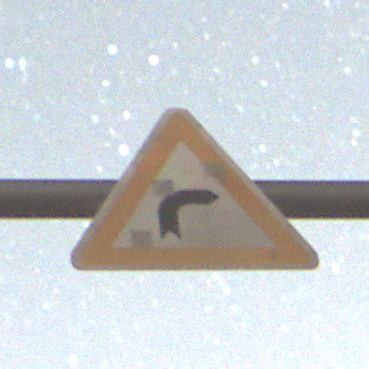
Verkehrszeichen: KurveRechts
Umgebung: Outdoor, Nature
Tageszeit: Night
Wetter: Clear
Licht: Natural
Jahreszeit: NotSpecified
Kontrast: LowContrast